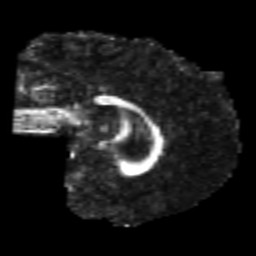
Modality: FA
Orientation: sagittal
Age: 26
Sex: male
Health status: healthy
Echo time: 0.074 s